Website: apple
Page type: billing-address
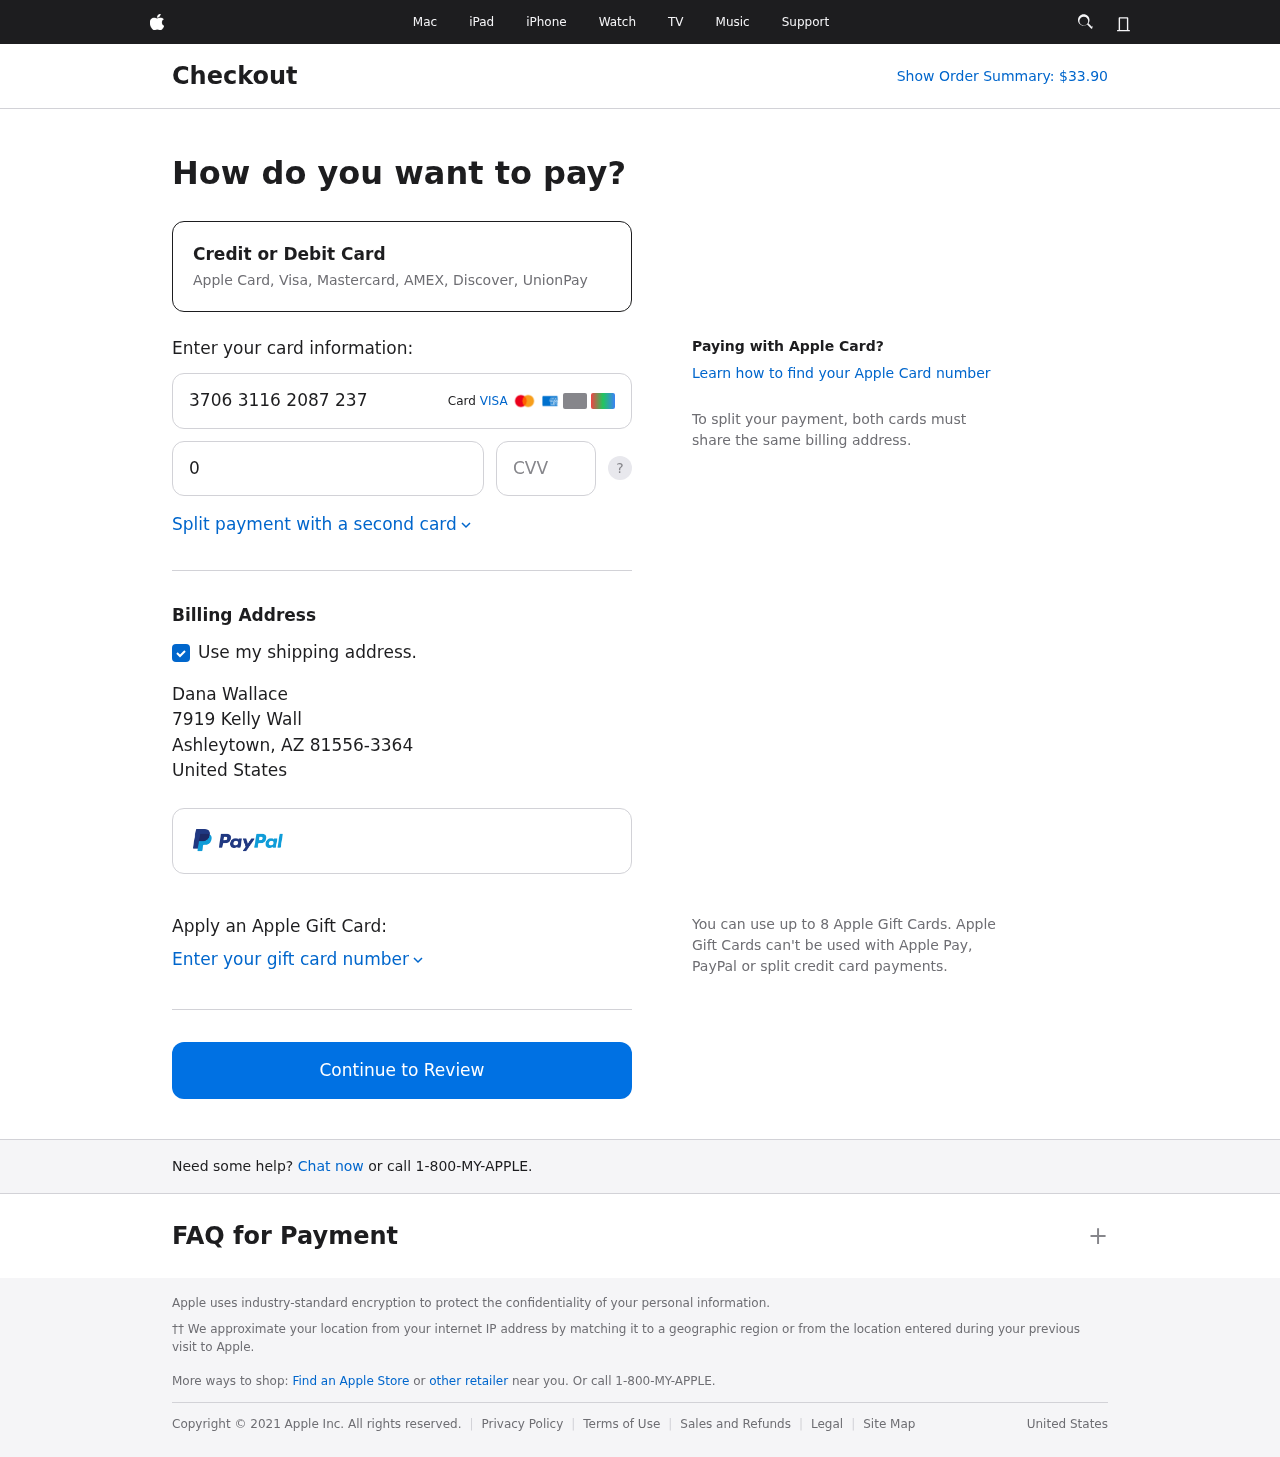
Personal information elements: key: PII_CARD_CVV
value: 9655
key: PII_CARD_EXPIRY
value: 04/29
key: PII_CARD_NUMBER
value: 3706 3116 2087 237
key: PII_CITY
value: Ashleytown
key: PII_COUNTRY
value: United States
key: PII_FULLNAME
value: Dana Wallace
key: PII_POSTCODE_FULL
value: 81556-3364
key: PII_STATE_ABBR
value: AZ
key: PII_STREET
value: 7919 Kelly Wall
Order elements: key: ORDER_TOTAL
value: Show Order Summary: $33.90